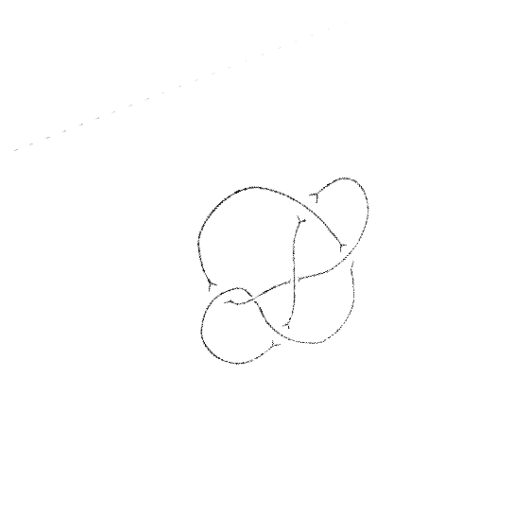
Crossing number: 6